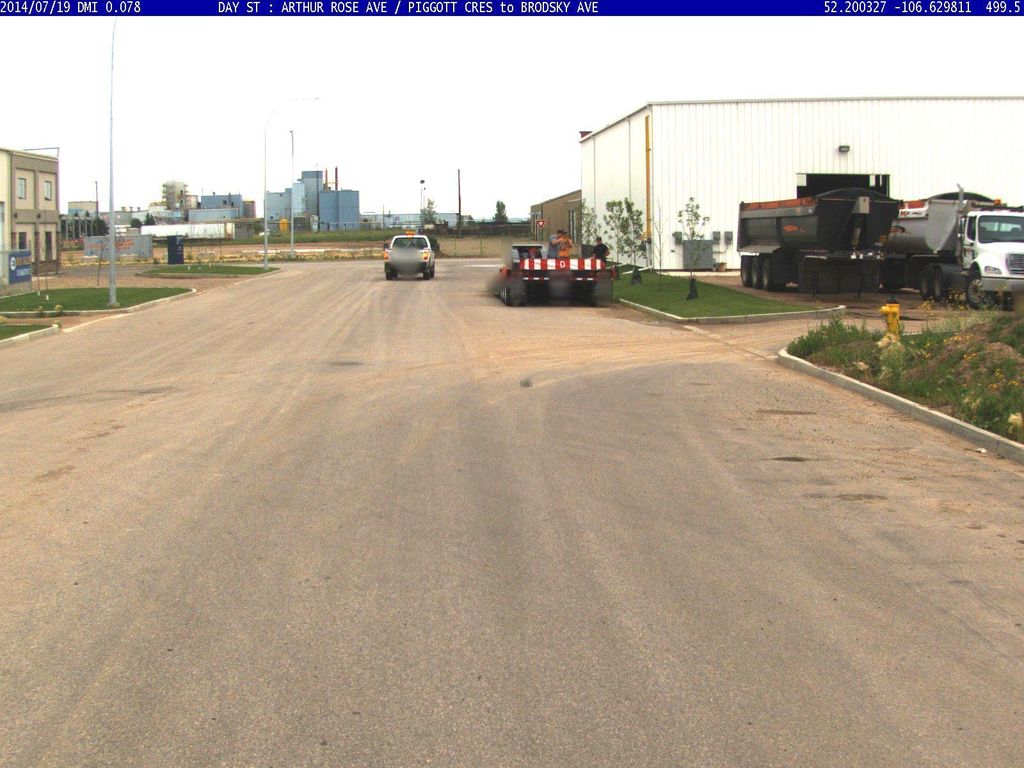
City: saskatoon